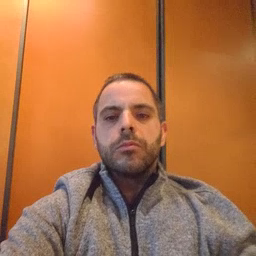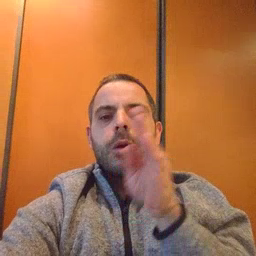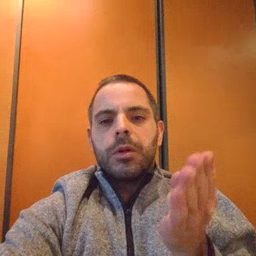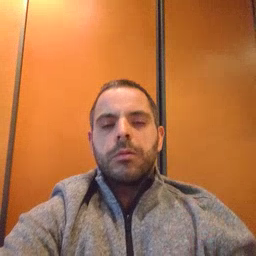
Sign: open